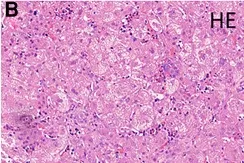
Hematoxylin-eosin (HE) staining of liver tissue sections from Case 1 (age of 8 weeks.
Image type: pathology (h&e)